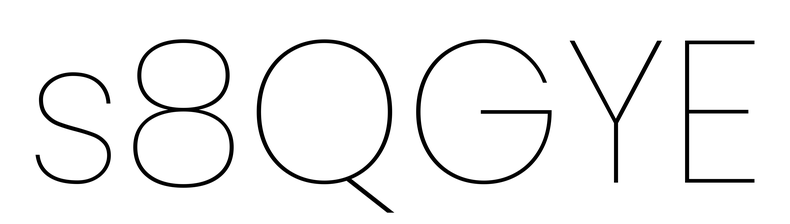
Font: Poppins-Thin